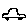
Label: car